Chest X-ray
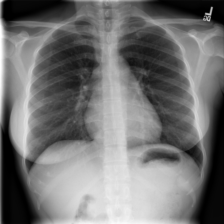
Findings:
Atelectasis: negative
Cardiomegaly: negative
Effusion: negative
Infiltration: negative
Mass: negative
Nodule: negative
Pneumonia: negative
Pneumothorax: negative
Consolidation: negative
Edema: negative
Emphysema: negative
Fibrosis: negative
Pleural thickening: negative
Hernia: negative